Aerial crown-view tile of a tropical tree (Barro Colorado Island, Panama), acquired 20250715:
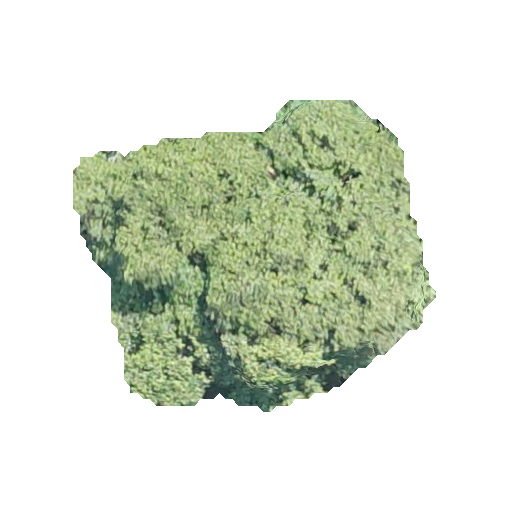
Species: Luehea seemannii
GBIF accepted scientific name: Luehea seemannii
Crown area: 121.324 m²